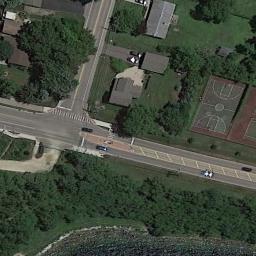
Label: basketball_court